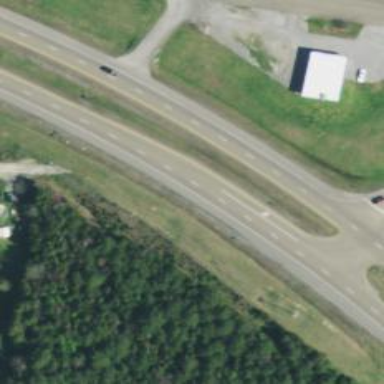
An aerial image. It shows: Trunk highway with expressway features.